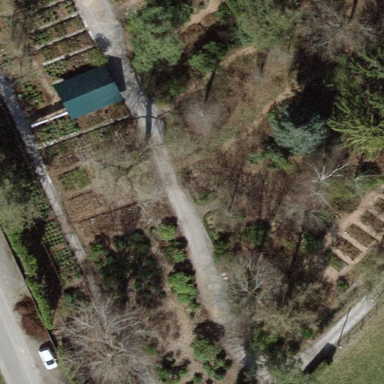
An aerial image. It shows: Plant nursery area.